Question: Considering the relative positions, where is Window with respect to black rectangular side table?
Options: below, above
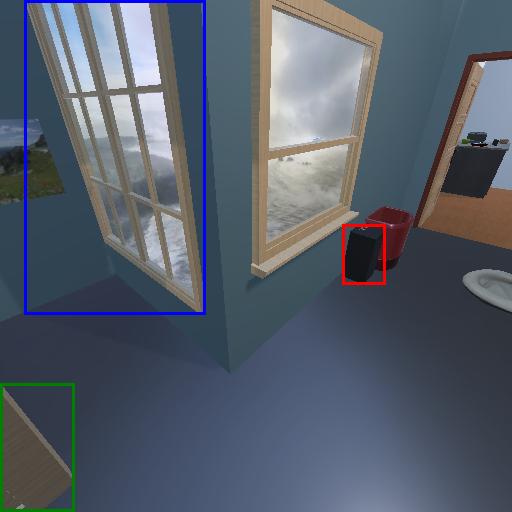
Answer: below